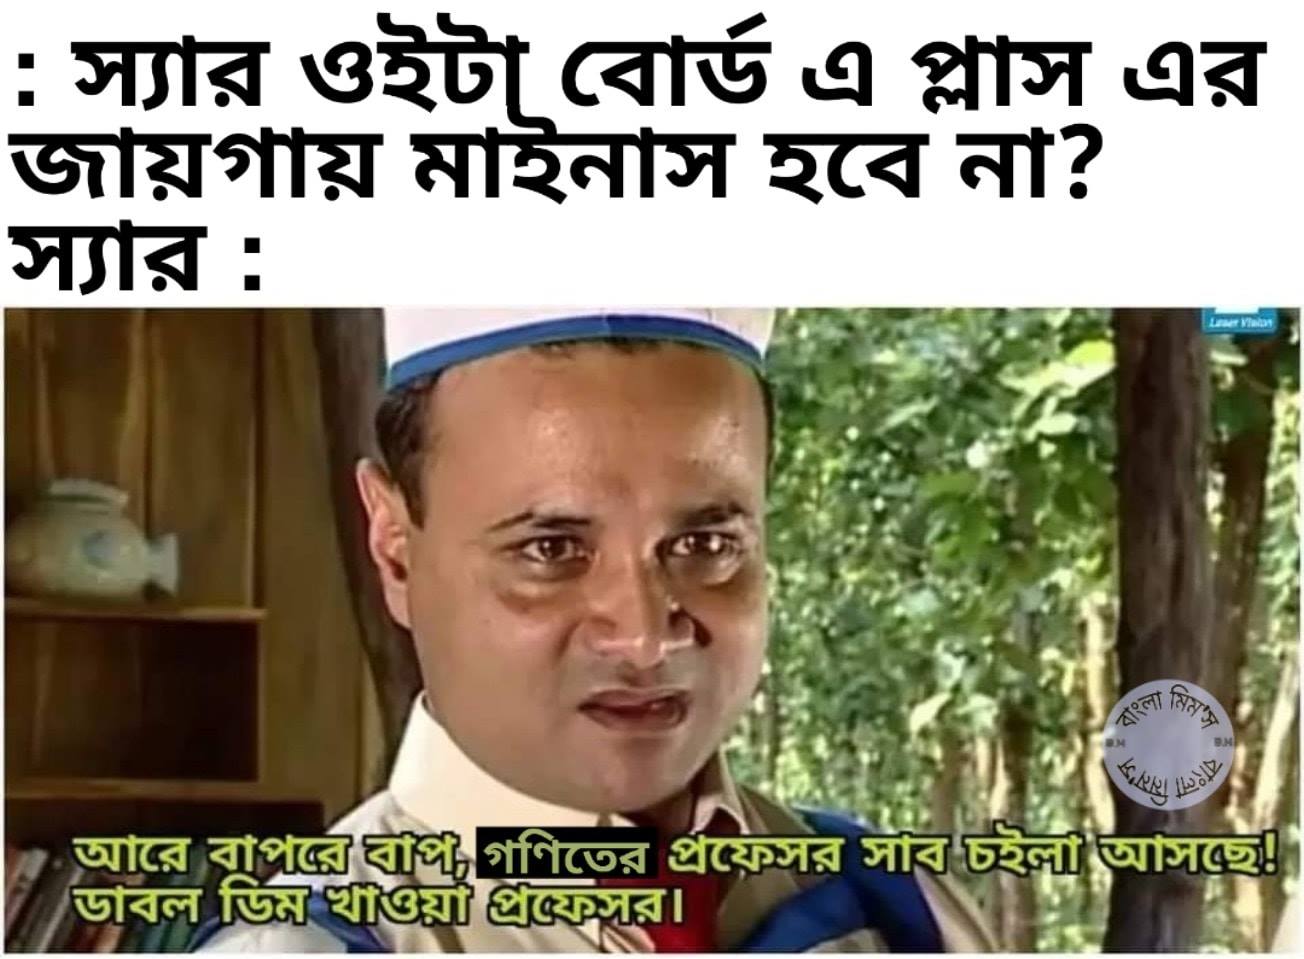
Text: : স্যার ওইটা বোর্ড এ প্লাস এর জায়গায় মাইনাস হবে না ? স্যার: আরে বাপরে বাপ, গণিতের প্রফেসর সাব চইলা আসছে ! ডাবল ডিম খাওয়া প্রফেসর ।
Label: Non Hate